Chest X-ray:
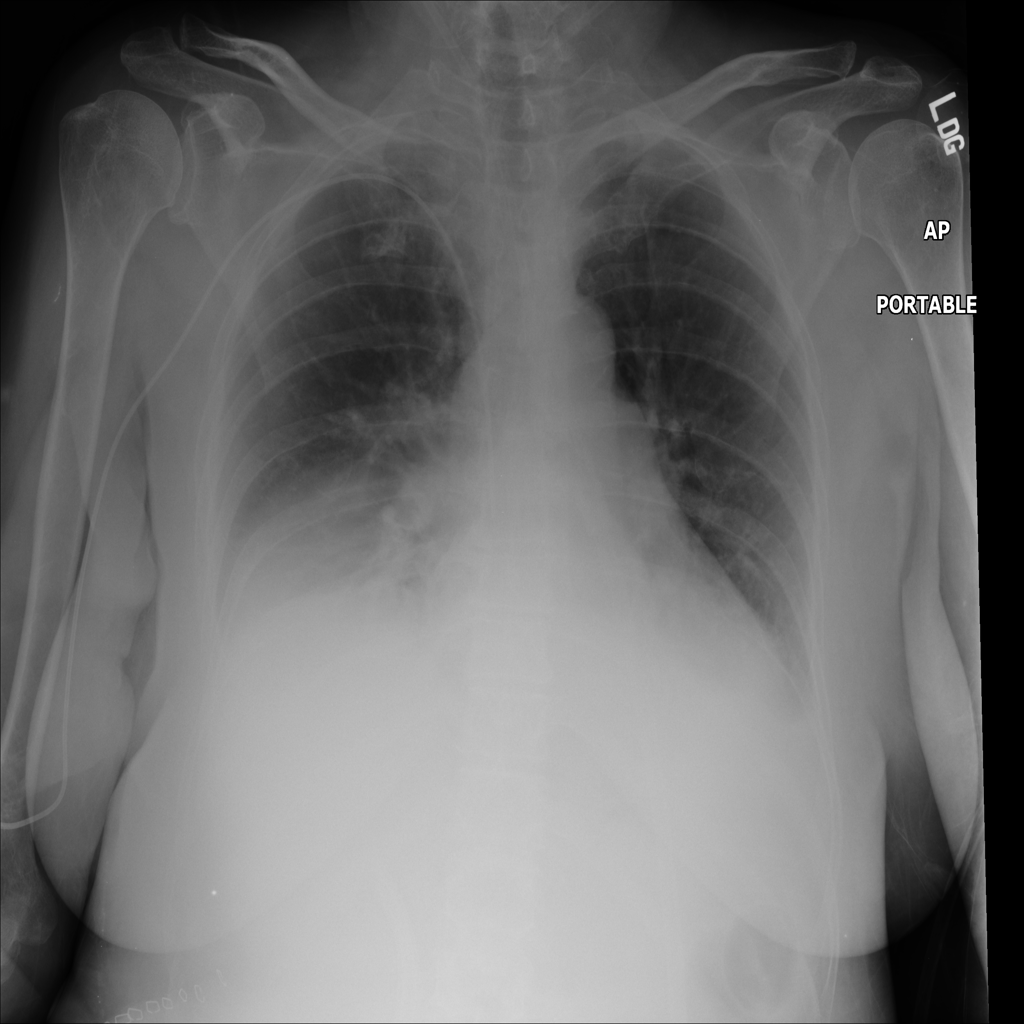
Findings: Consolidation, Effusion
No abnormal finding: no